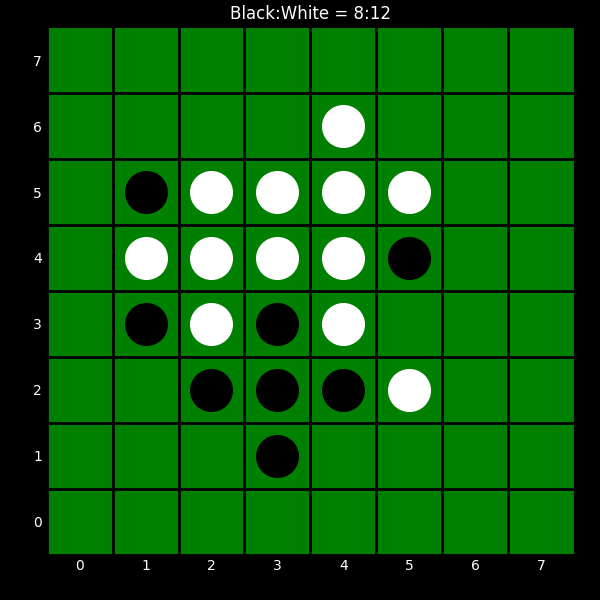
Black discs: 8
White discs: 12